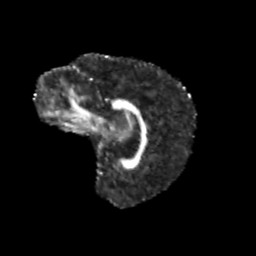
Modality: FA
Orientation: sagittal
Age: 12
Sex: female
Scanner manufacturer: siemens
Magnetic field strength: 3 T
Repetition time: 3.8 s
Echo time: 0.07 s